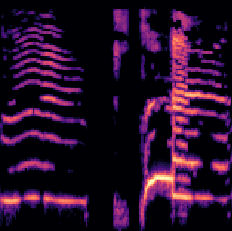
Sound class: Baby cry